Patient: sex M, age 58
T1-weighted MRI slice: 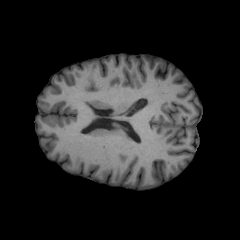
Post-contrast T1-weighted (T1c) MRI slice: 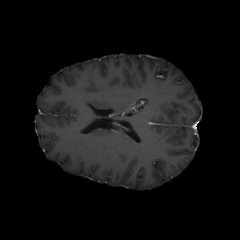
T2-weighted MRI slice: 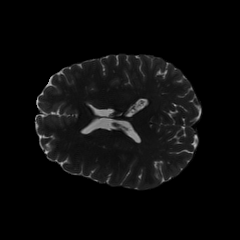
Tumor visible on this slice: no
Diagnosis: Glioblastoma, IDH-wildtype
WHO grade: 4